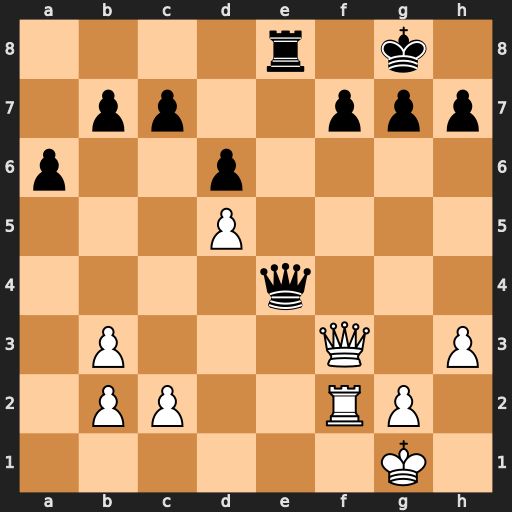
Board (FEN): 4r1k1/1pp2ppp/p2p4/3P4/4q3/1P3Q1P/1PP2RP1/6K1
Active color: w
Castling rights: -
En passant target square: -
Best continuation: Qxf7+ Kh8 Qf8+ Rxf8 Rxf8#